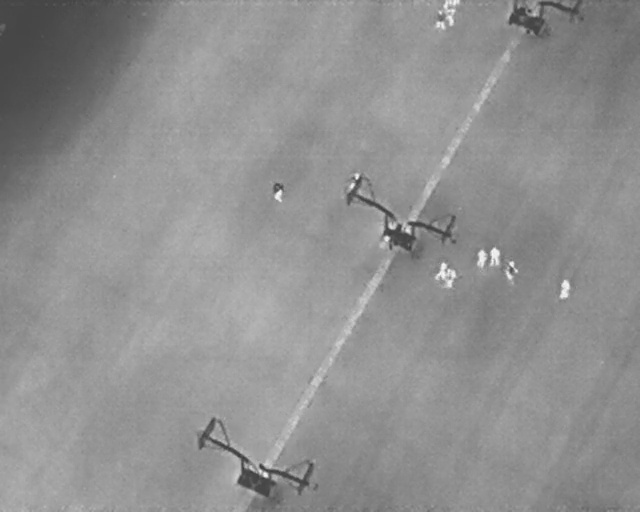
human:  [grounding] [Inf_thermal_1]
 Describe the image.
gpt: In the satellite image, there is  <ref>3 medium person </ref> <box>[[41, 36, 44, 38, 2], [60, 42, 62, 45, 5], [67, 51, 70, 54, 9]]</box> located at center,  <ref>1 medium person </ref> <box>[[67, 2, 70, 4, 2]]</box> located at top,  <ref>1 medium person </ref> <box>[[68, 2, 71, 4, 2]]</box> located at top right,  <ref>1 small person </ref> <box>[[70, -1, 71, 2, 2]]</box> located at top right,  <ref>1 small person </ref> <box>[[59, 45, 61, 47, 16]]</box> located at center,  <ref>5 medium person </ref> <box>[[69, 53, 72, 55, 15], [73, 49, 76, 51, 10], [75, 48, 79, 51, 2], [78, 51, 81, 54, 2], [86, 55, 89, 57, 9]]</box> located at right.